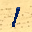
Label: 1